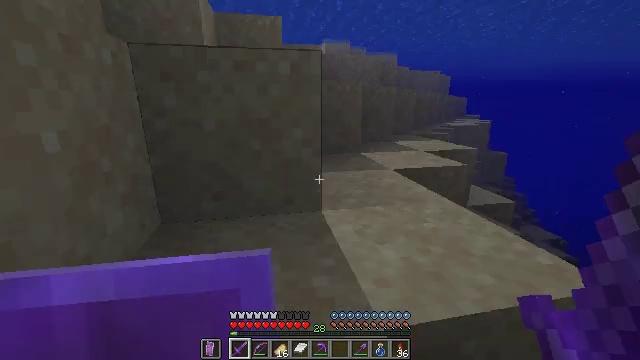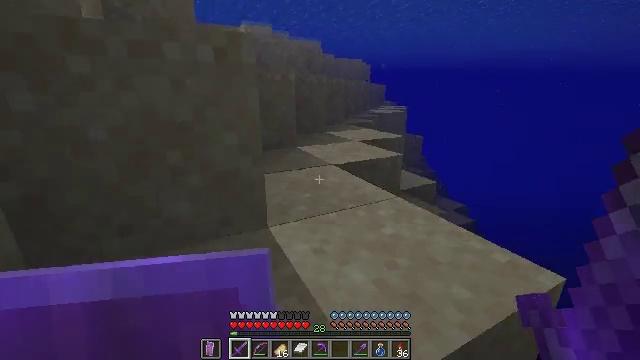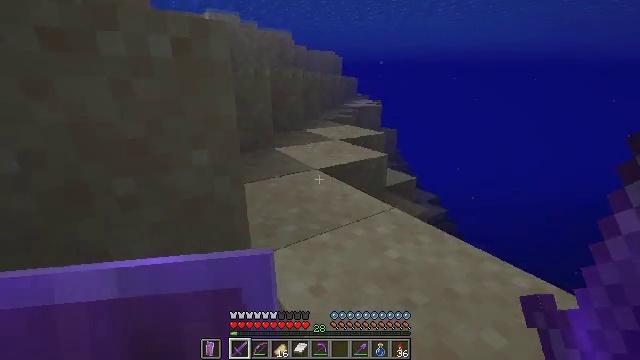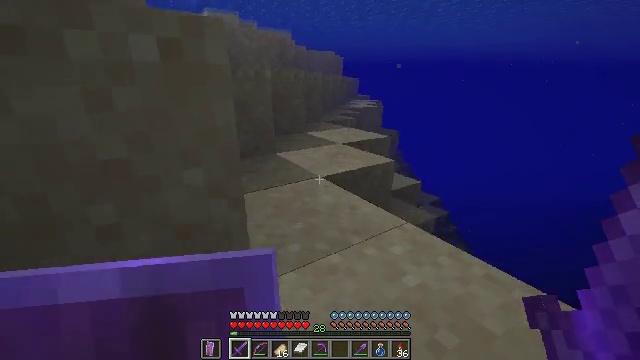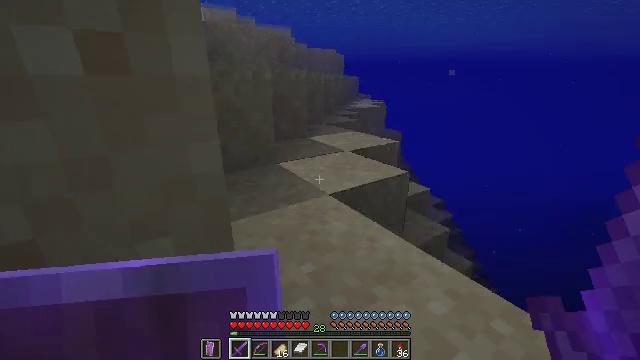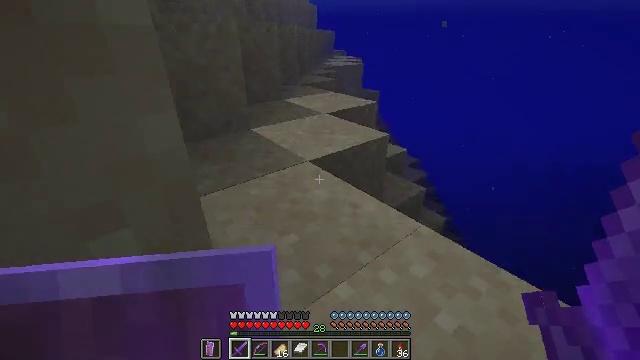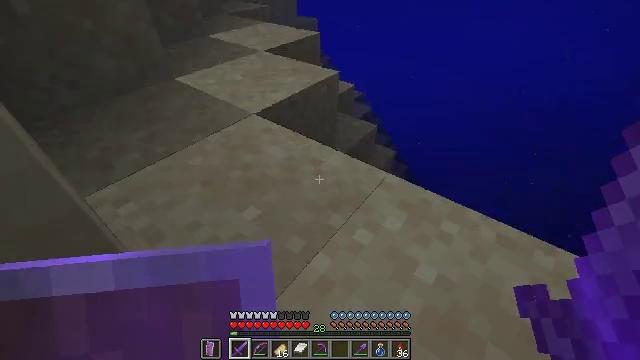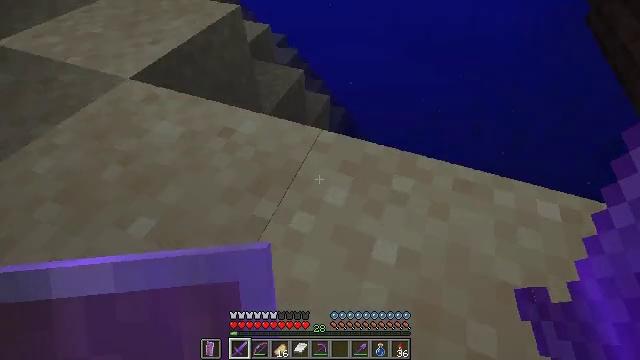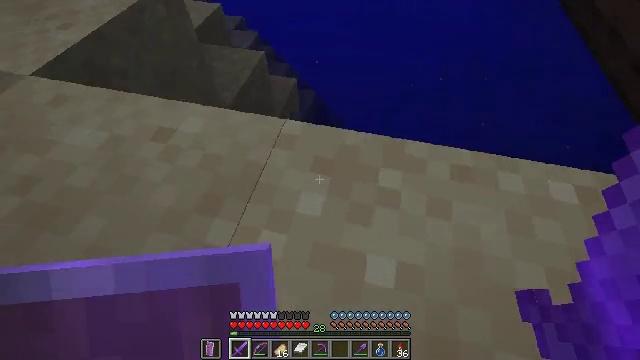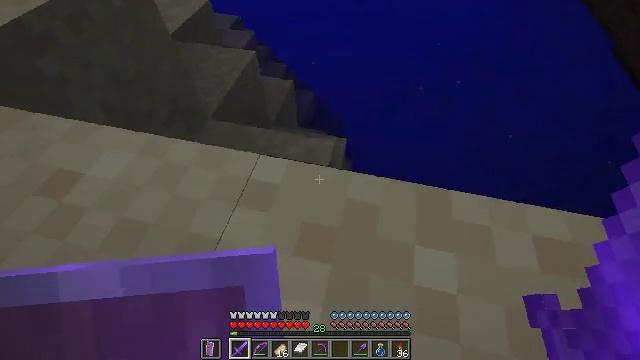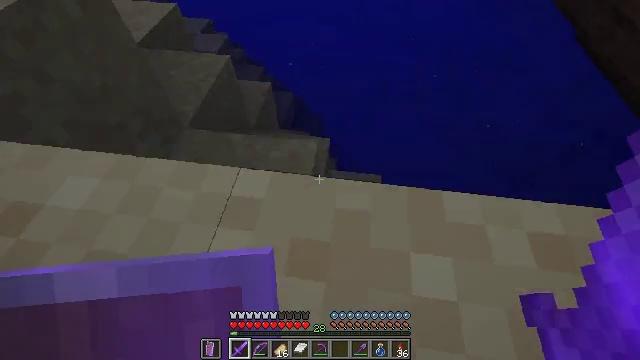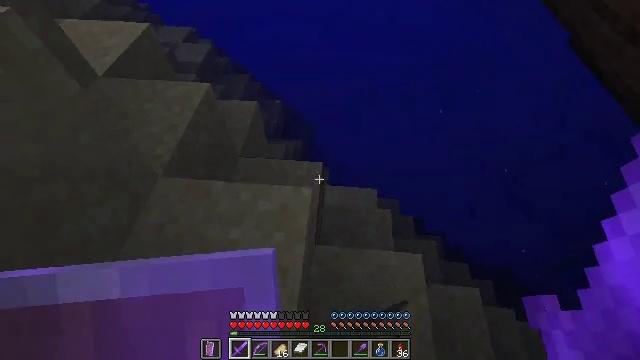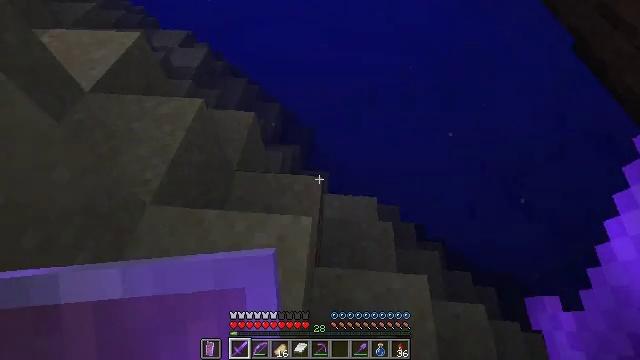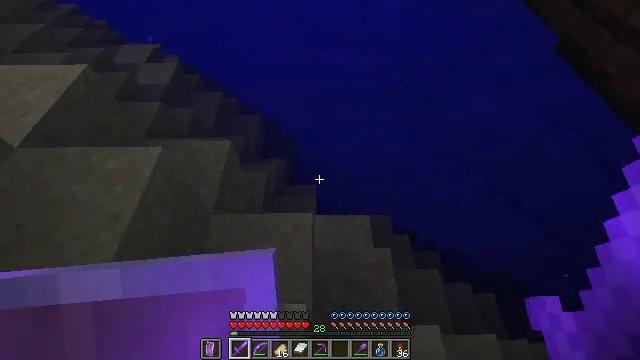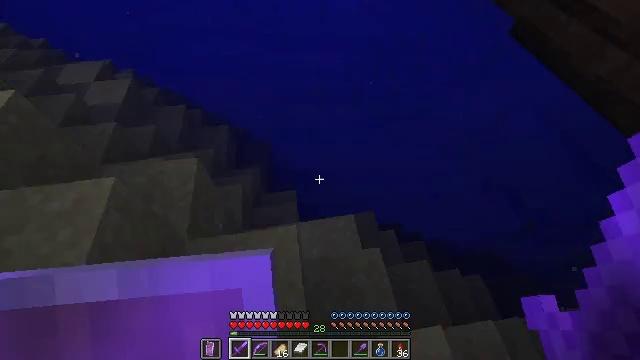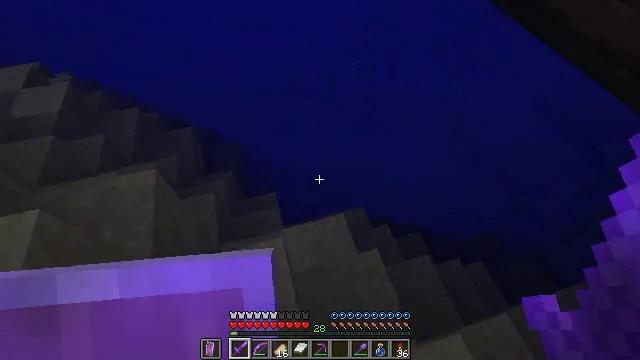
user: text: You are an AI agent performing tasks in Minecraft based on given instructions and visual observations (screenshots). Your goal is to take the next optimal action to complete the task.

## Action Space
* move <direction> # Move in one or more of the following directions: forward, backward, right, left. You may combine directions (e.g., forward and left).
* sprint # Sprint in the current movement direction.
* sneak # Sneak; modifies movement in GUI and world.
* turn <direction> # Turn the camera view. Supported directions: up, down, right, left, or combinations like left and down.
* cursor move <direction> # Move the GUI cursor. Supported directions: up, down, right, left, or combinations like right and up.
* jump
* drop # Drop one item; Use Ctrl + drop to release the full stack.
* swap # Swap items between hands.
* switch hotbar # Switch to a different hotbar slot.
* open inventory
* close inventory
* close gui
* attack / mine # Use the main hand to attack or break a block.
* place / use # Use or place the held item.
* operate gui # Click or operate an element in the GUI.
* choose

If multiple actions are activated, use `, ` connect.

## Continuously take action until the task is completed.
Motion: motion action
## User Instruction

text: Break oak leaves from the trees.
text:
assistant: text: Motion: move forward, turn right and down, jump
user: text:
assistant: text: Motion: move forward, turn right and down, jump
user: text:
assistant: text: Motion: move forward, jump
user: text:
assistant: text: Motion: move forward, jump
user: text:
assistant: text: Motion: move forward, turn right and down
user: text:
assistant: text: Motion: move forward, turn right and down
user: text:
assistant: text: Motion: move forward, turn right and down
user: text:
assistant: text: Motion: move forward, turn right and down
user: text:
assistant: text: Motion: move forward
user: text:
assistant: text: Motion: move forward, turn right
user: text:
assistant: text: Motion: move forward, turn right
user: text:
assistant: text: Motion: move forward
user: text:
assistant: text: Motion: move forward, turn right
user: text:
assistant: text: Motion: turn right
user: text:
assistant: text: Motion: turn right
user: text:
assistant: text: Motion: turn right
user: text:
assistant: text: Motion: turn right and down
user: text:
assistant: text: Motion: turn right and down
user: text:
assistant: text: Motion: turn right and down
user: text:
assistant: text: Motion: turn right and down
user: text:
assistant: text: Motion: turn right and down
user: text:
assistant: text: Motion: no_op
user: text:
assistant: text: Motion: no_op
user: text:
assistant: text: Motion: no_op
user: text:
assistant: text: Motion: no_op
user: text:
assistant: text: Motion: no_op
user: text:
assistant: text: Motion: no_op
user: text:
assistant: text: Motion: no_op
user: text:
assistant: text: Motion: no_op
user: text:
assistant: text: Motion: no_op